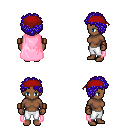
a pixel art fantasy rpg character, female body template, human, dark skin, pink cape, white pants, blue curly afro hairstyle, red bandana, leather bracers, four views (front, back, left, right), 2x2 character sprite sheet, small pixel art, hard edges, no anti-aliasing